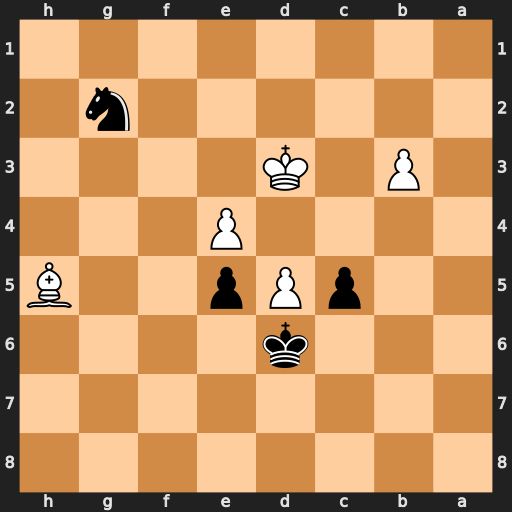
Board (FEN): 8/8/3k4/2pPp2B/4P3/1P1K4/6n1/8
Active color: b
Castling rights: -
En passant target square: -
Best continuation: Nf4+ Kd2 Nxh5